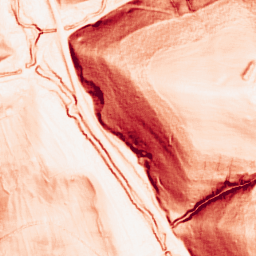
Category: morphological
Decomposition family: morphological_gradient
Decomposition parameters: size: 3
shape: square
Upsampling method: cubic_mitchell
Upsampling parameters: scale: 8
Upsampling scale: 8